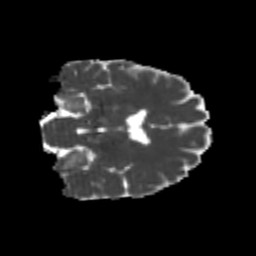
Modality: MD
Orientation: coronal
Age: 23
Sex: female
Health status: healthy
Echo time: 0.074 s